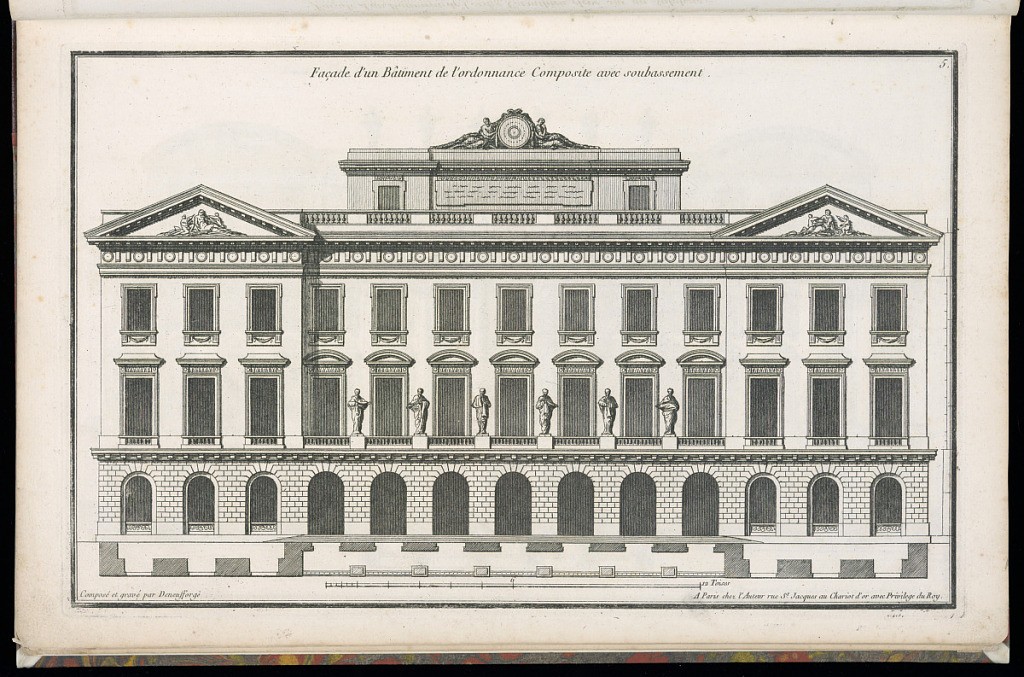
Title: Façade d'un Bâtiment de l'ordonnance Composite avec soubassement
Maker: Jean-François de Neufforge, Flemish, 1714–1791
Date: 1768
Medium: Engraving on paper
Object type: Print
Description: Façade and profile of a building of the Composite order with figurative statues at the middle level, and with relief carving at the pediments. There is a scale bar of 12 toises (1 toise was equal to about 3.799 square meters) at the bottom of the page. The plate is signed and numbered.